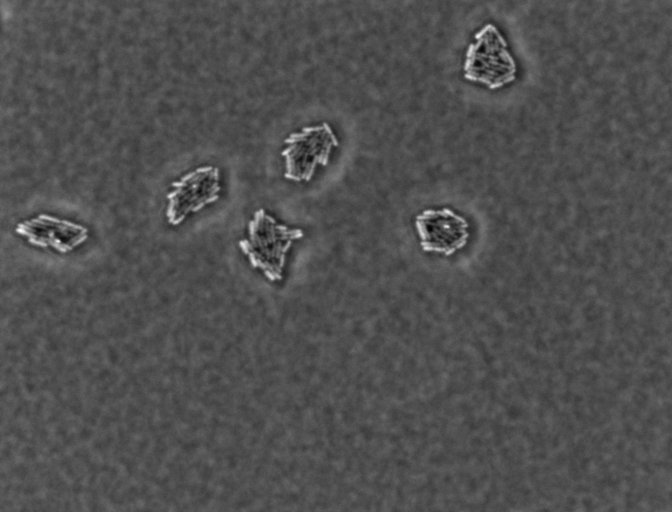
Escherichia coli 1612